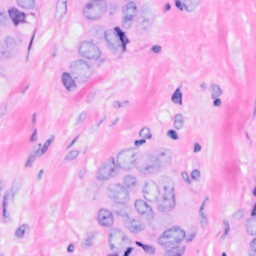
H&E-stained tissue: Breast